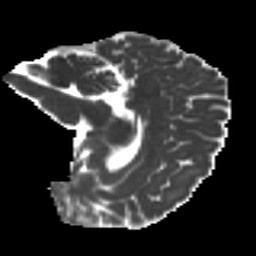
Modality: MD
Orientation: sagittal
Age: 30
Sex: male
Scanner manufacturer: ge
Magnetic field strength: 3 T
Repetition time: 7.8 s
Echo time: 0.0609 s